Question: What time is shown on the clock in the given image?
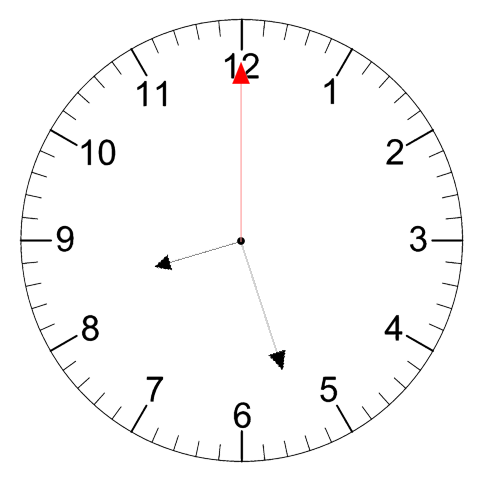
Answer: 08:27:00